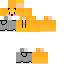
A female human skin with pale skin, wearing blonde long hair dressed in a yellow tshirt and gray pants, featuring a closed mouth.